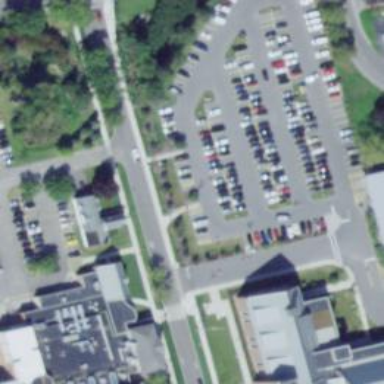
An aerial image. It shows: Parking space.